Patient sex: F
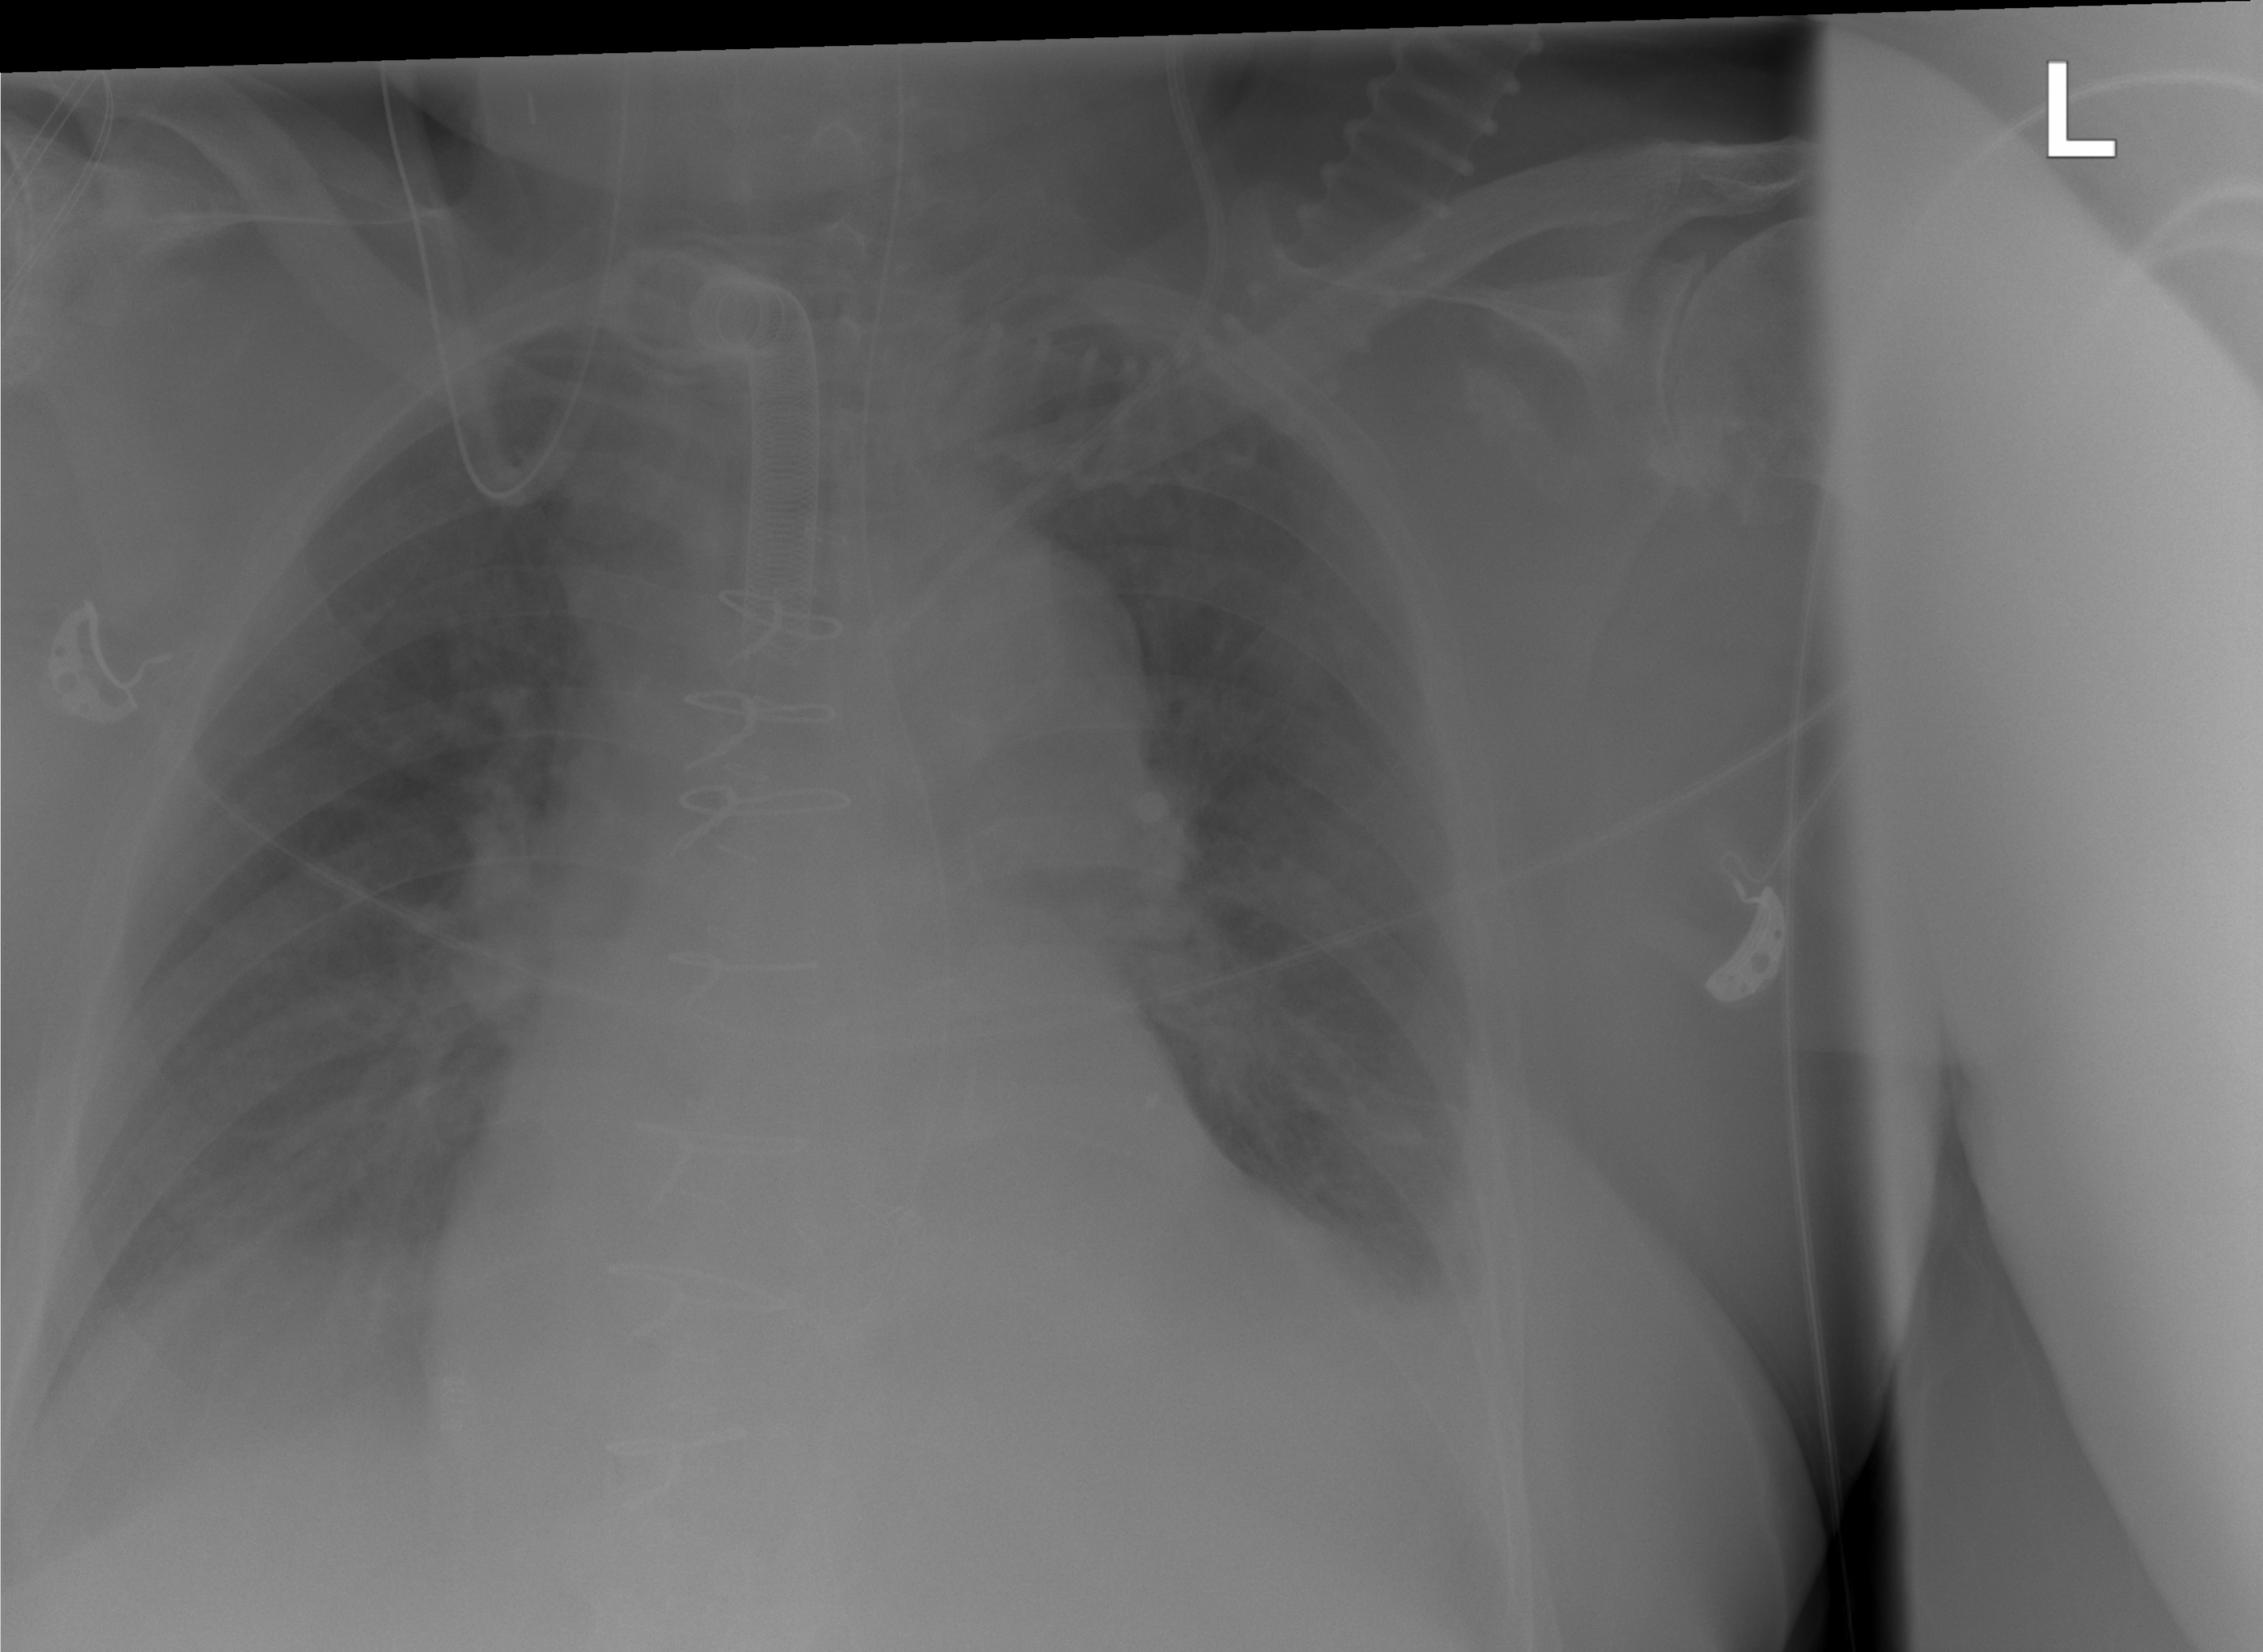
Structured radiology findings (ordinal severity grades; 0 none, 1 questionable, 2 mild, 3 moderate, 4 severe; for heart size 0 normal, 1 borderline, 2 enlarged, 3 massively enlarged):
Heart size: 2
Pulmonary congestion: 1
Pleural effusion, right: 0
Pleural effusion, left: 0
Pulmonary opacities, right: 0
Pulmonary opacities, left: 0
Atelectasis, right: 1
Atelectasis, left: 1